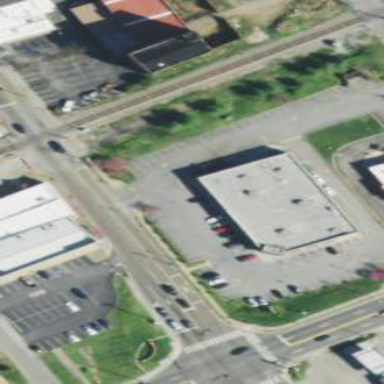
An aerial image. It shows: Building.